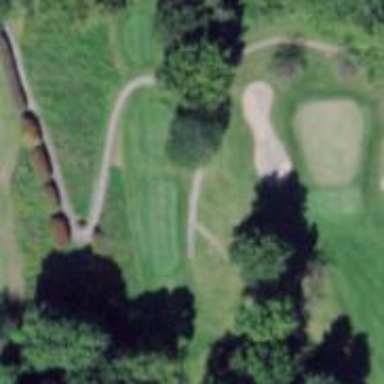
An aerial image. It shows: Pathway for golfing.